Milling tool wear sample.
Tool blade image: 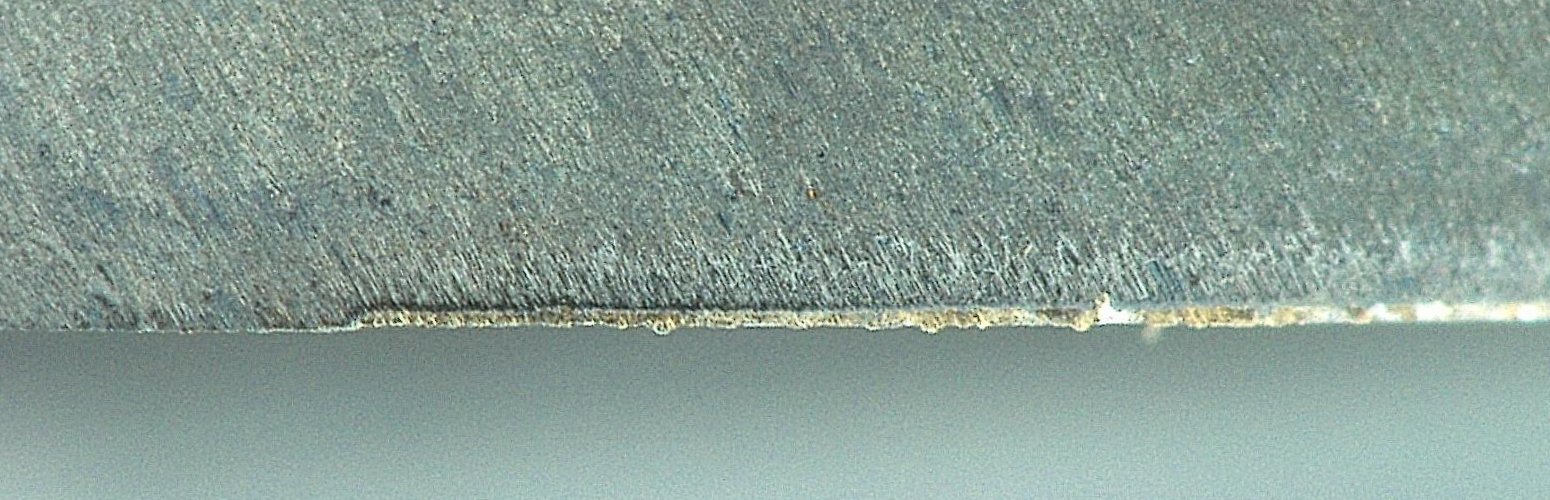
Chip image: 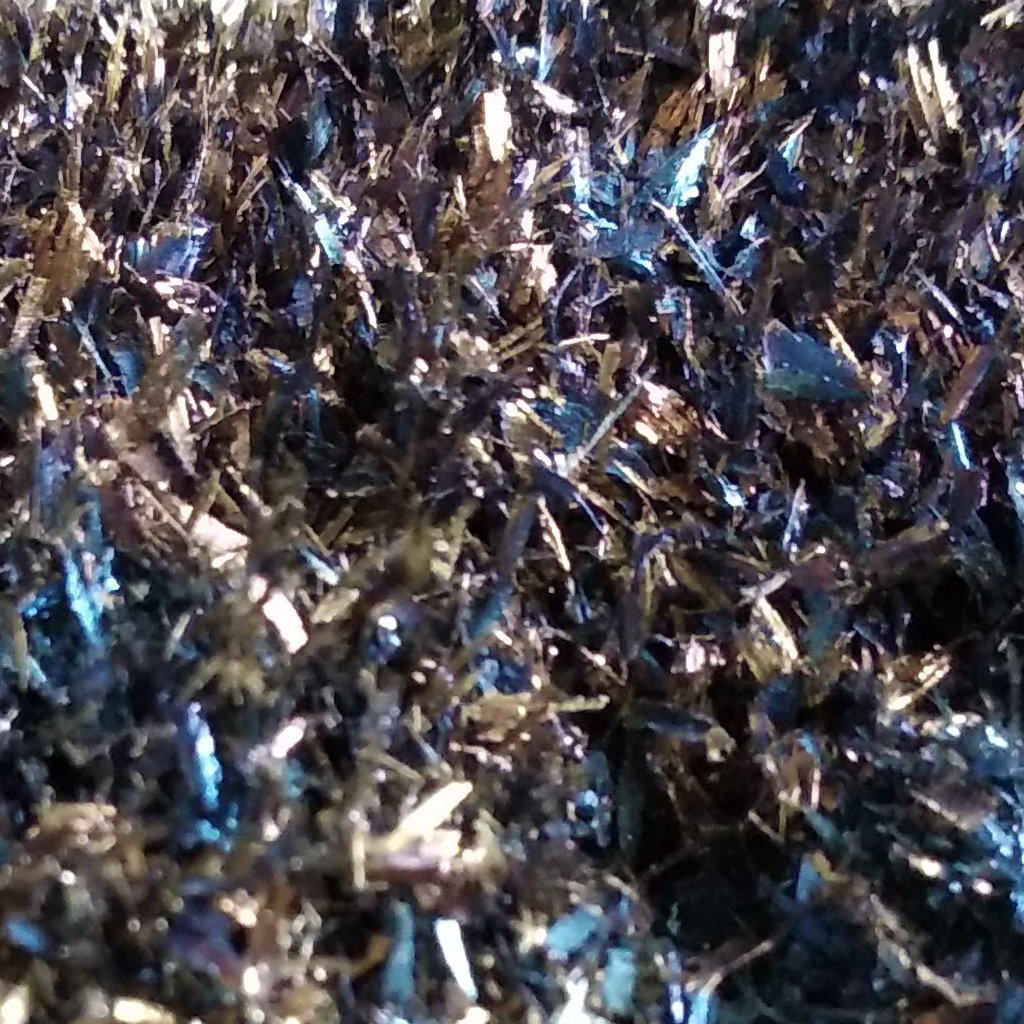
Workpiece image: 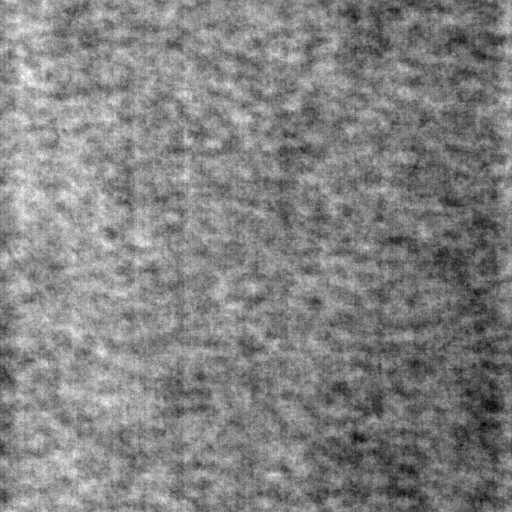
Tool wear state: sharp
Gaps: 7.72
Flank wear: 61.05
Overhang: 39.15
Force-signal Mel-spectrograms (X, Y, Z axes): 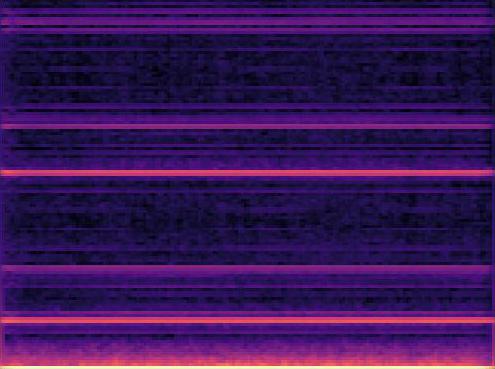 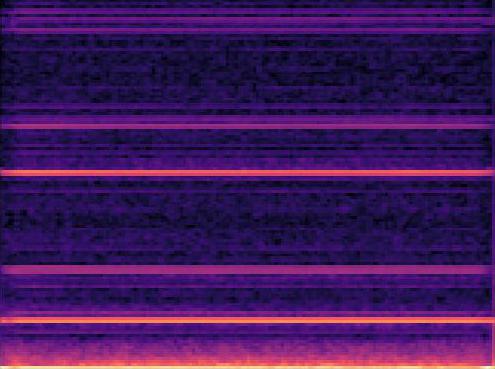 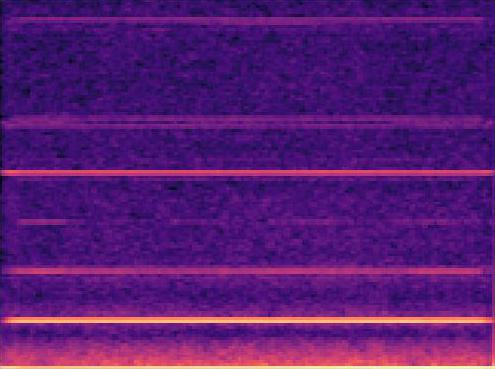
Force-signal scalograms (X, Y, Z axes): 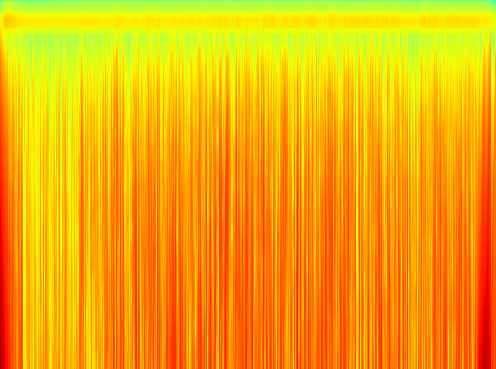 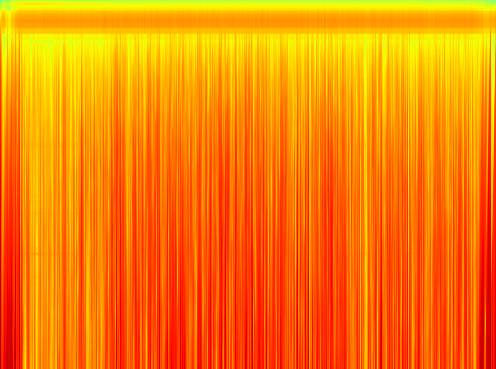 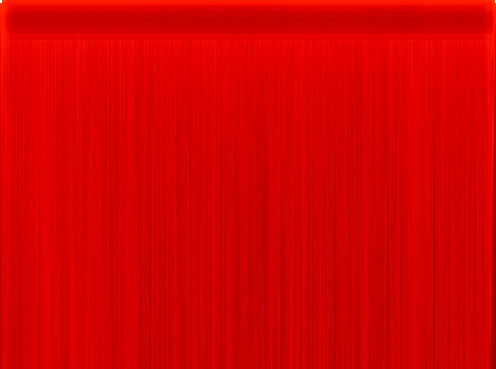
Force phase: steady_state_stabilization_wear